Question: What is the value of this measurement?
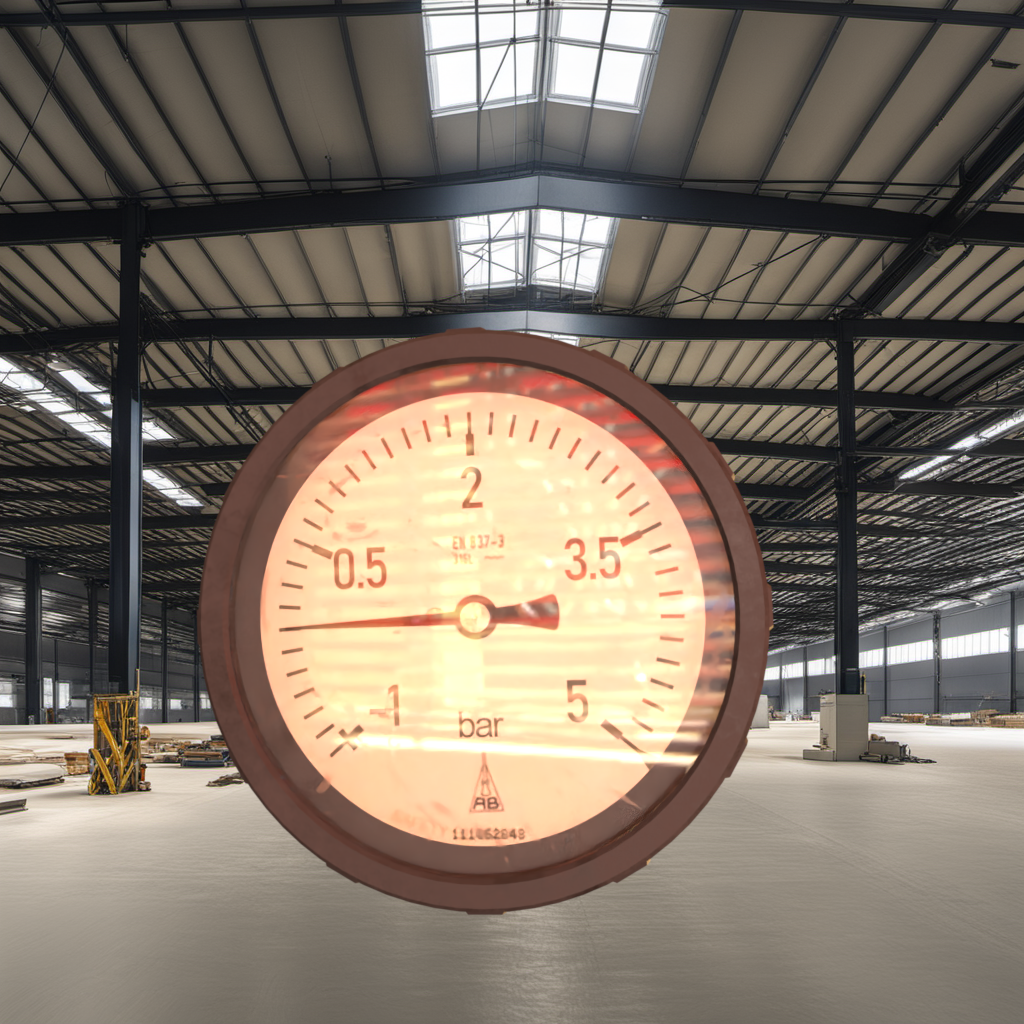
Answer: The result is -0.12
Question: What is the range of this measurement?
Answer: The range is from -1 to 5
Question: What is the minimum and maximum value range of this measurement?
Answer: The minimum value is -1 and the maximum value is 5